Question: I want to Remove the duplicate Nodes from a treeview and merge its data into the remaining TreeNode .
I am creating a windows application, all components are serverside component
'''
Dim ParentTable As DataTable
ParentTable = ds.Tables(0)
Dim parentnode As TreeNode
parentnode = New TreeNode("Tasks")
TreeView1.Nodes.Add(parentnode)
Dim MyTasks, Projects, Personal, Team As TreeNode
MyTasks = parentnode.Nodes.Add("My Tasks")
Projects = parentnode.Nodes.Add("Projects")
Personal = parentnode.Nodes.Add("Personal")
Team = parentnode.Nodes.Add("Team")
Dim Subparentnode As TreeNode
Dim childrow As DataRow
Dim childnode As TreeNode
For Each parentrow In ParentTable.Rows
Subparentnode = New TreeNode(parentrow.Item(12))
MyTasks.Nodes.Add(Subparentnode)
childnode = New TreeNode()
Next
For Each parentrow In ParentTable.Rows
If (parentrow.Item(3) = 0 And parentrow.Item(4) = 0) Then
Subparentnode = New TreeNode(parentrow.Item(12))
Personal.Nodes.Add(Subparentnode)
End If
If Not (parentrow.Item(3) = 0 And parentrow.Item(4) = 0) Then
If Not (parentrow.Item(11) = "") Then
Dim isNotExists As Boolean
Dim node As New TreeNode
Dim SubparentnodeProjectName As TreeNode
SubparentnodeProjectName = New TreeNode(parentrow.Item(11))
Projects.Nodes.Add(SubparentnodeProjectName)
Subparentnode = New TreeNode(parentrow.Item(12))
SubparentnodeProjectName.Nodes.Add(Subparentnode)
End If
End If
If (parentrow.Item(3) = 0 And Not parentrow.Item(4) = 0) Then
Dim SubparentnodeProjectName As TreeNode
SubparentnodeProjectName = New TreeNode(parentrow.Item(17))
Team.Nodes.Add(SubparentnodeProjectName)
Subparentnode = New TreeNode(parentrow.Item(12))
SubparentnodeProjectName.Nodes.Add(Subparentnode)
End If
Next
End If
'''
c# code is also acceptable
I have Removed The Duplicate Nodes now but not able to merge the child of the duplicate . Can any body help me !
Please Provide some Code
Any help is greatly admired
Thanks you
Udit Bhardwaj
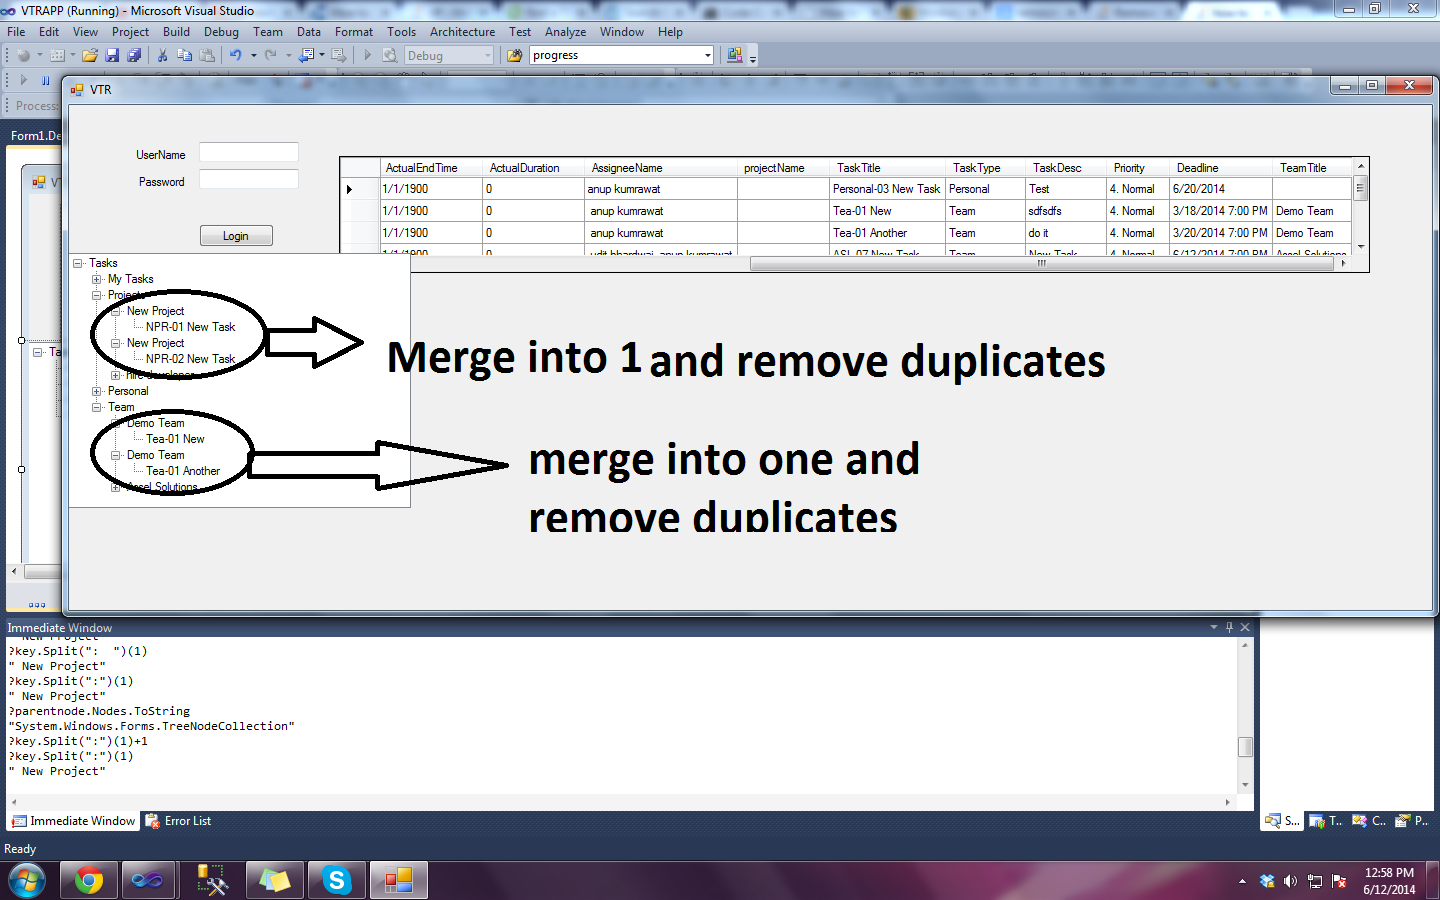
Answer: based on the description and comments i could propose a method to find if there is an existing node or create a new one if not.
'''
Function GetOrCreateTreeNode(root As TreeNode, newNodeName As String) As TreeNode
For Each node As TreeNode In root.Nodes
If node.Test = newNodeName Then
Return node
End If
Next
Dim newNode As TreeNode = New TreeNode(newNodeName)
root.Nodes.Add(newNode)
Return newNode
End Function
'''
and example for usage goes like this
'''
If (parentrow.Item(3) = 0 And Not parentrow.Item(4) = 0) Then
Dim SubparentnodeProjectName As TreeNode
'use the method to find existing node of the given name or create a new one if does not exists'
SubparentnodeProjectName = GetOrCreateTreeNode(Team.LastNode, parentrow.Item(17))
Subparentnode = New TreeNode(parentrow.Item(12))
SubparentnodeProjectName.Nodes.Add(Subparentnode)
End If
'''
I assume above method is to add team nodes, you can use it for projects in the same manner.